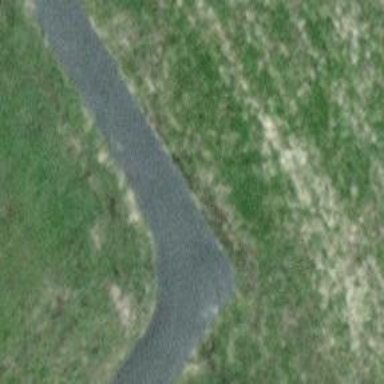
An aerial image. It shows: Grass track with grade 5 tracktype.